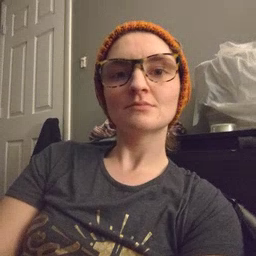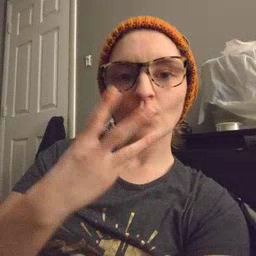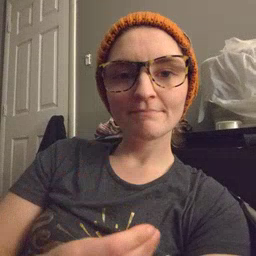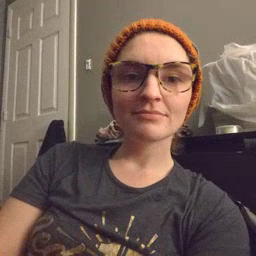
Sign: wet